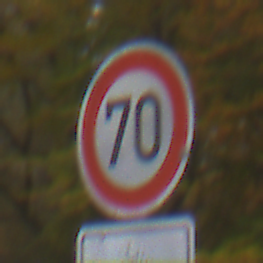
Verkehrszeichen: Geschwindigkeit70
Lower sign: Entfernungsangaben2
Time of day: Midday
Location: Outdoor (Nature)
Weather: Overcast
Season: Autumn
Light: Natural